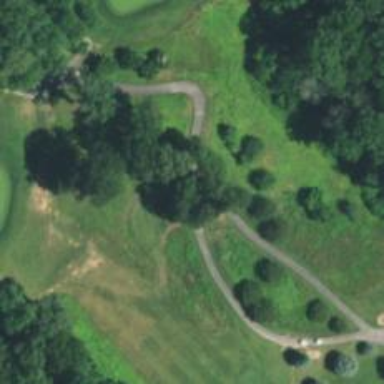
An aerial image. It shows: Path used for both walking and golf.